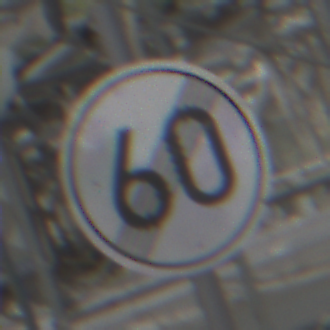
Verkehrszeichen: EndeGeschwindigkeit60
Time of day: Midday
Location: Roofed (Special)
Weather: Overcast
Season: NotSpecified
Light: Natural